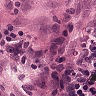
Metastatic tissue present: yes